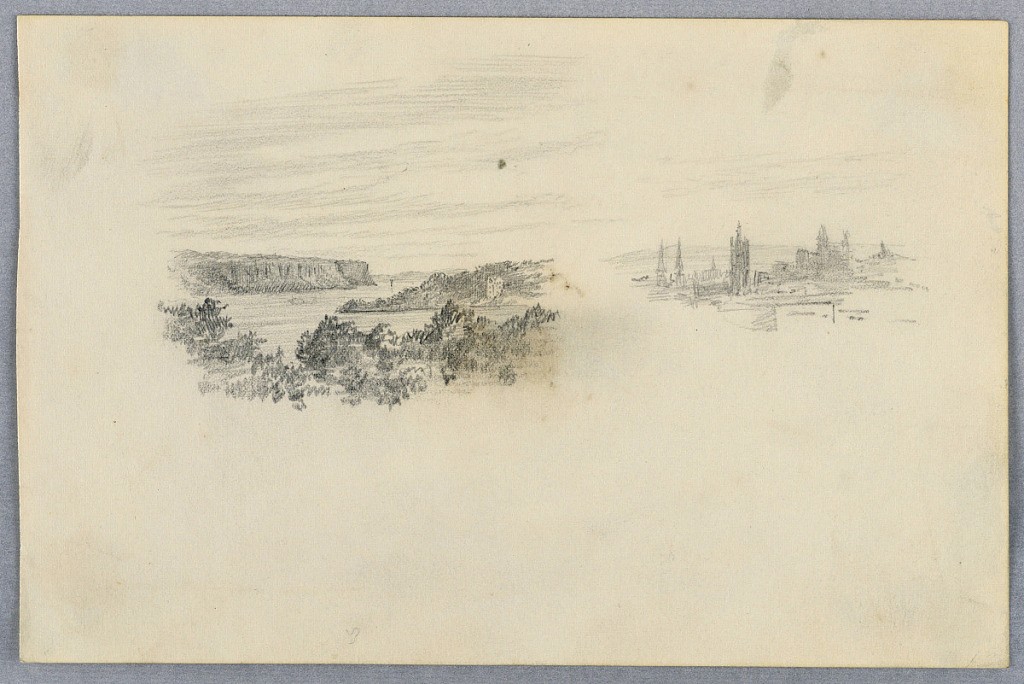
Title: Two Views, Landscape and City Skyline
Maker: Arnold William Brunner, American, 1857–1925
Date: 1879–80
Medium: Graphite on paper
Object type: Drawing
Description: Left, river running between bluffs, vegetation in the foreground. Right, city skyline.